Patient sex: M
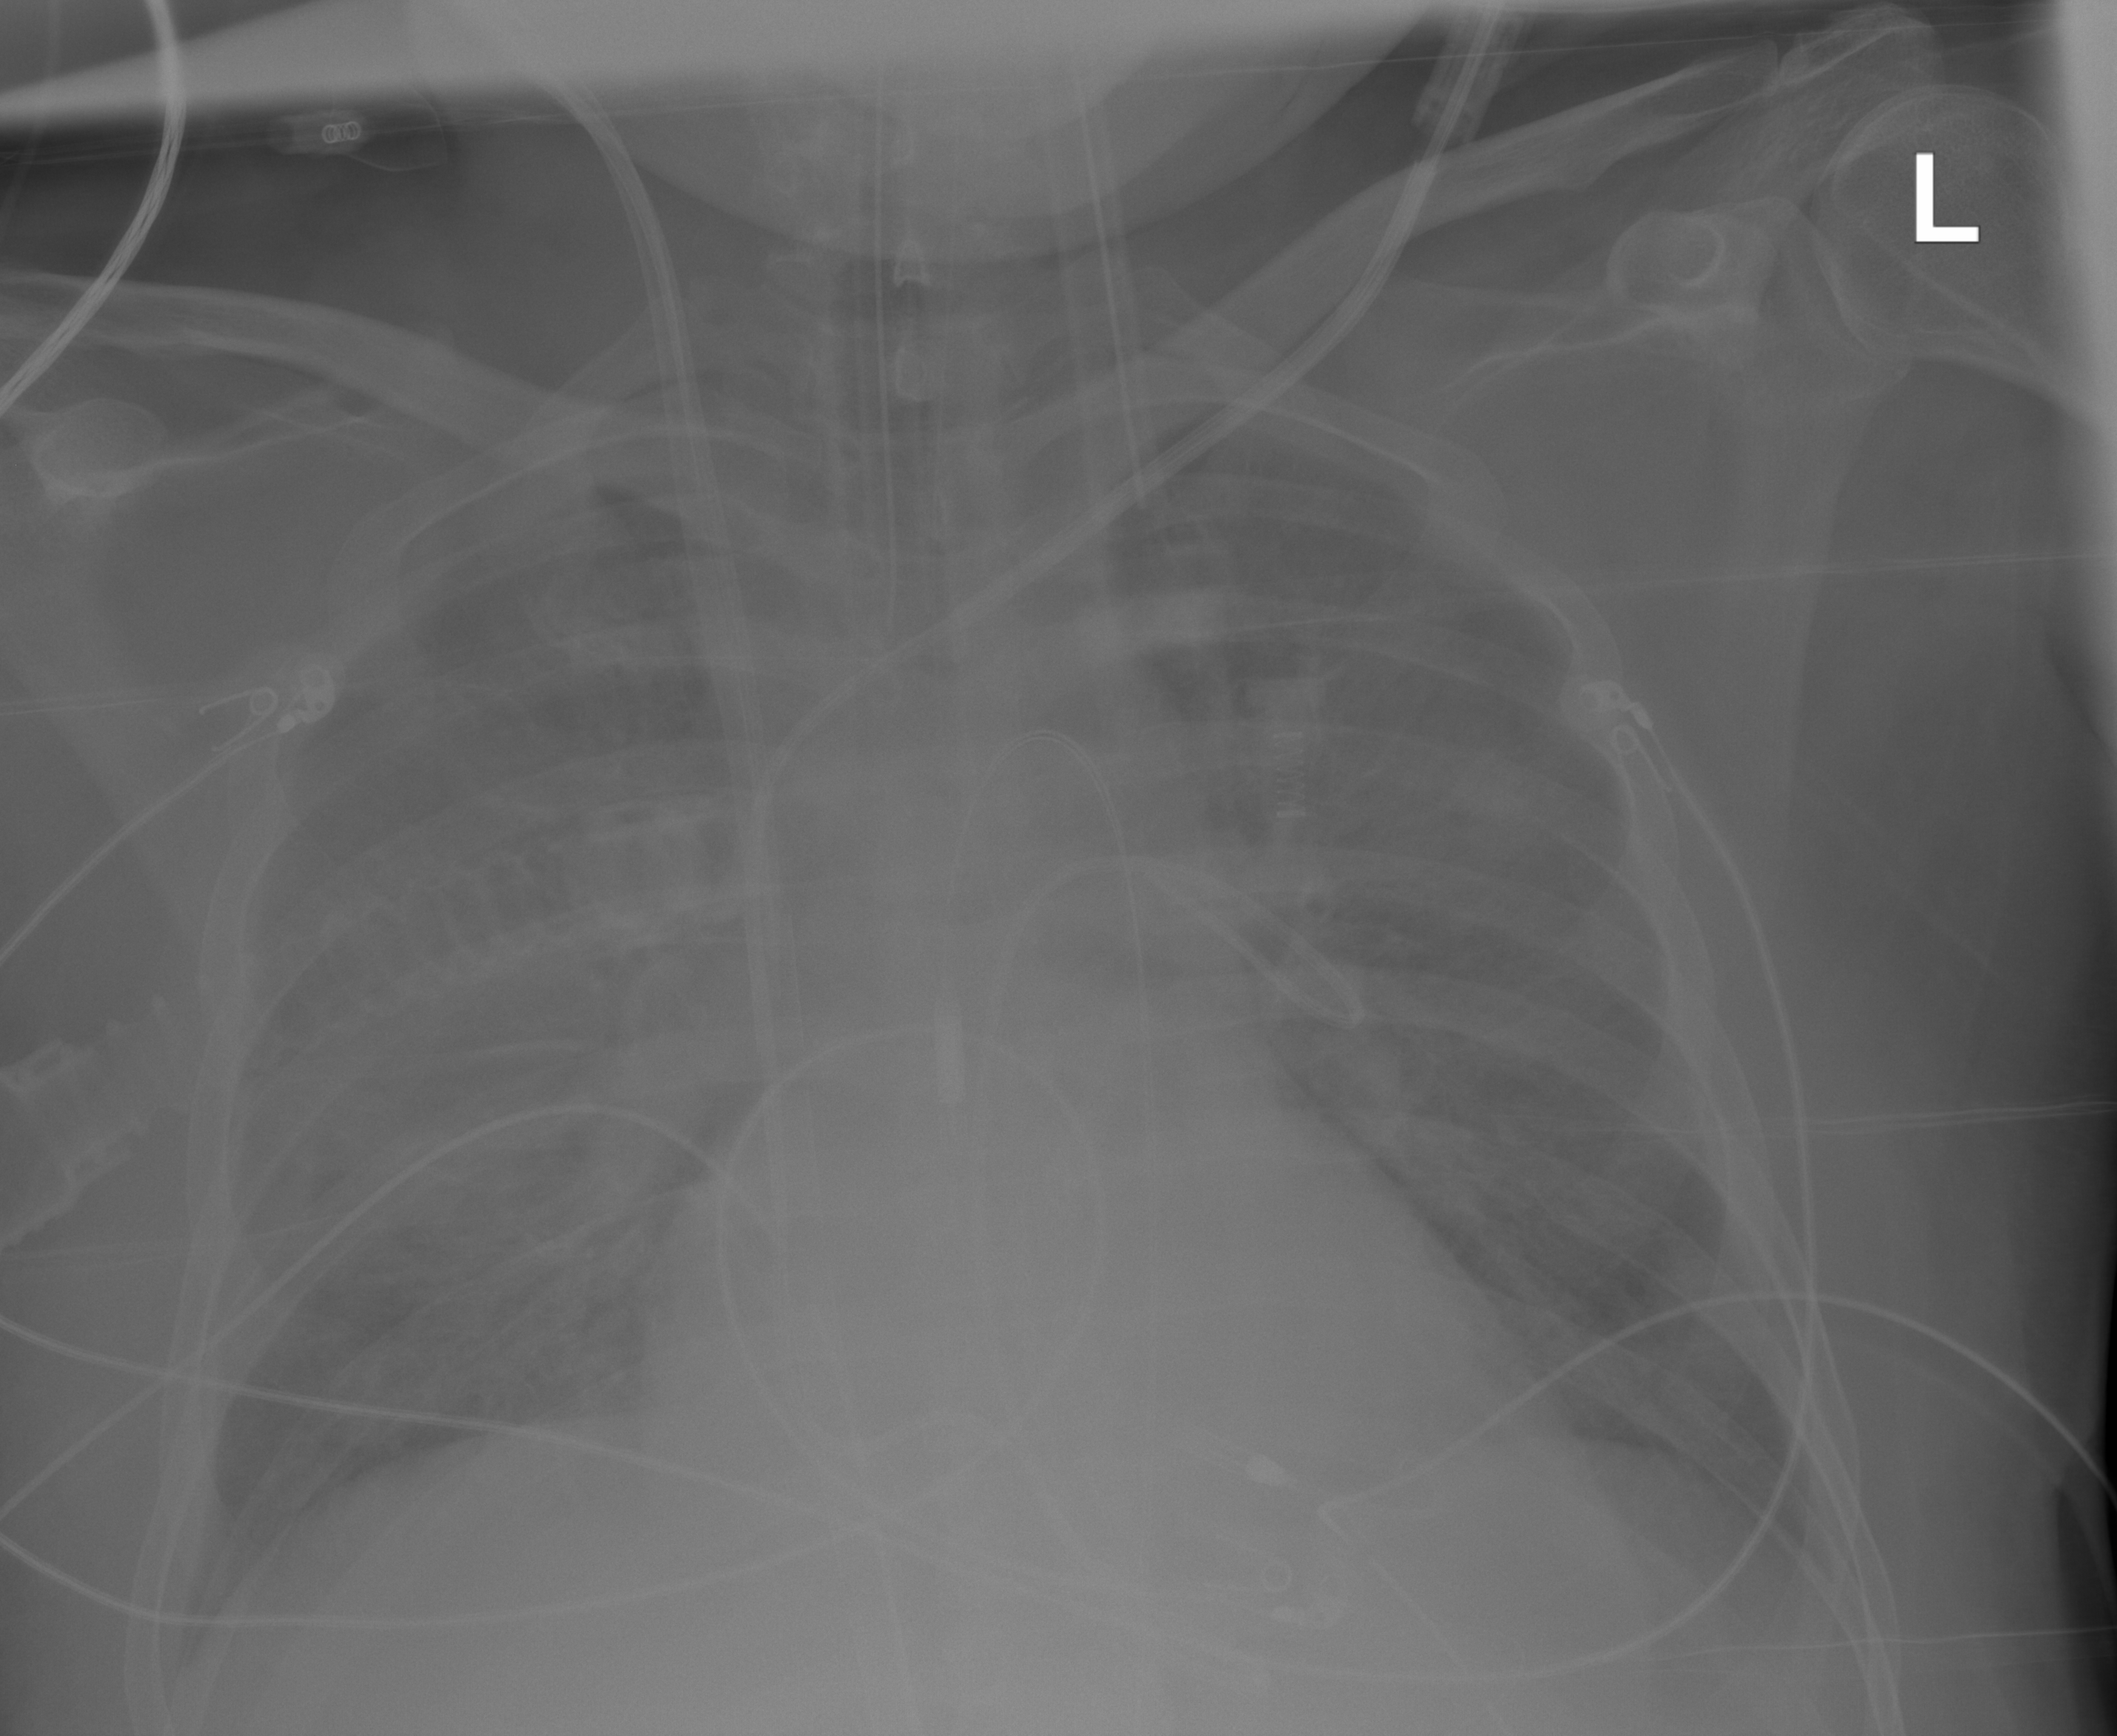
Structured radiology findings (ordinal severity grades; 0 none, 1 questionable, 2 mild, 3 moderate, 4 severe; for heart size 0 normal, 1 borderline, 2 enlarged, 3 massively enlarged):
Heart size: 2
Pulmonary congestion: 3
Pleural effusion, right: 0
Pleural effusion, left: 0
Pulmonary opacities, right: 2
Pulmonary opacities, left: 2
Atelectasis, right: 2
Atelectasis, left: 0